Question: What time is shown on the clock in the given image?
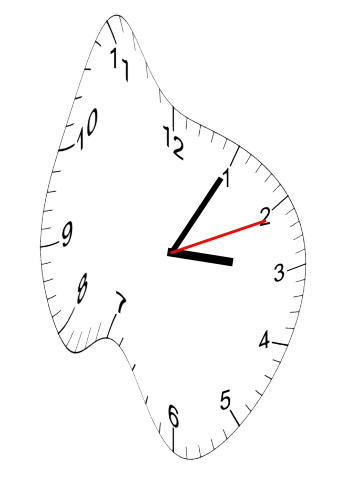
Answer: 03:05:11